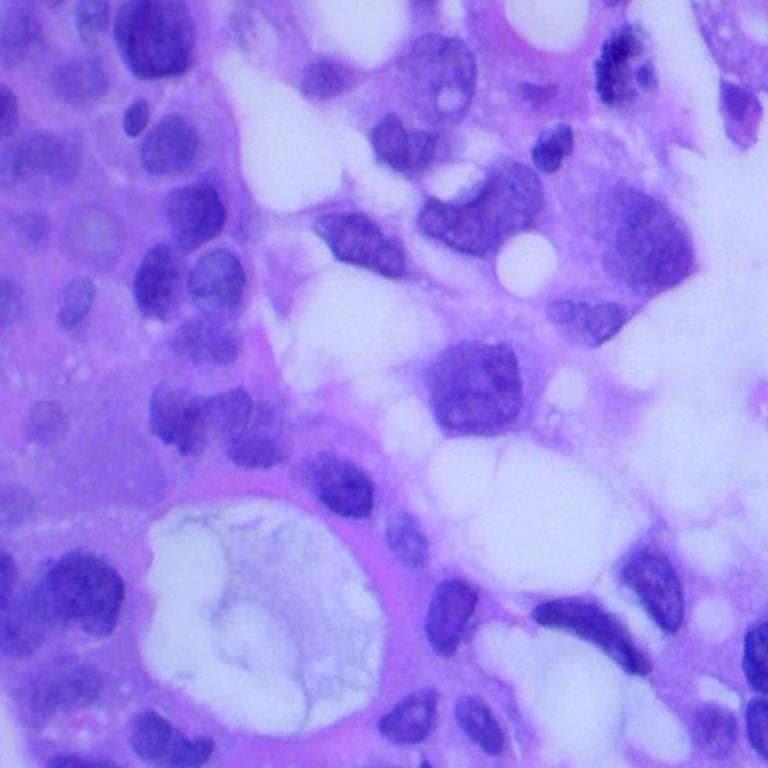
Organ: lung
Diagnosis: adenocarcinomas